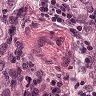
Metastatic tissue present: yes